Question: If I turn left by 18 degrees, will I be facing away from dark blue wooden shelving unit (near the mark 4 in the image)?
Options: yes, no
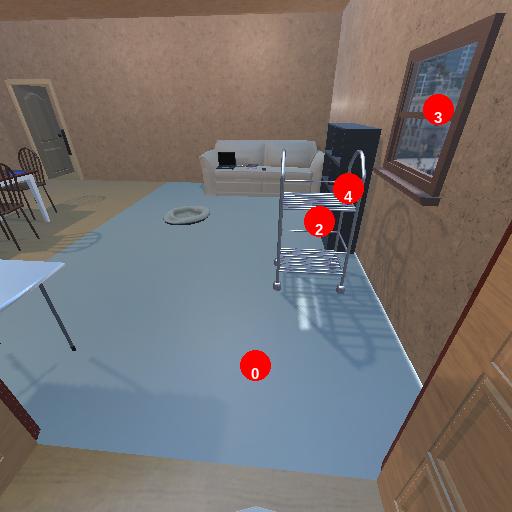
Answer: yes